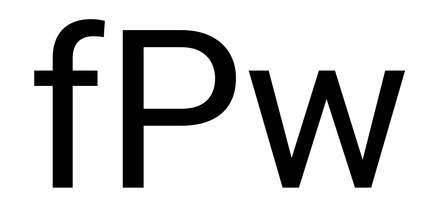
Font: Roboto_Regular